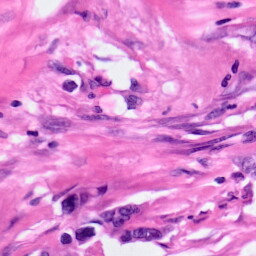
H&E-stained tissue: Pancreatic